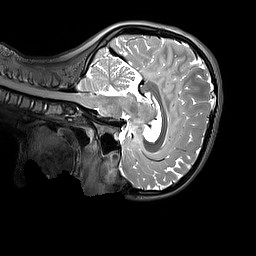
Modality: T2w
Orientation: sagittal
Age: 11
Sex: female
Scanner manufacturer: siemens
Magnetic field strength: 3 T
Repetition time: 3.2 s
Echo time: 0.408 s